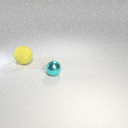
small cyan metal sphere to the right of large yellow rubber sphere